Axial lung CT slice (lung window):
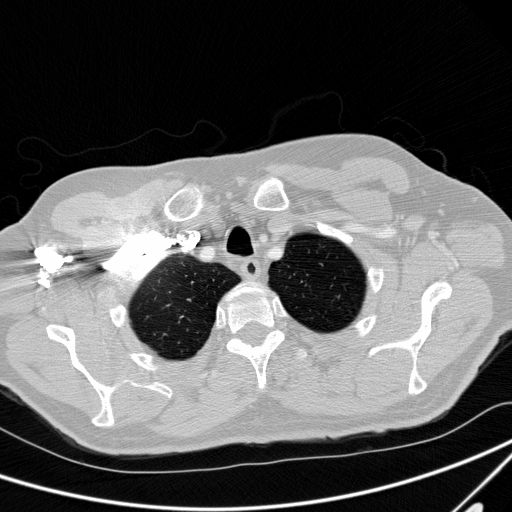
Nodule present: no